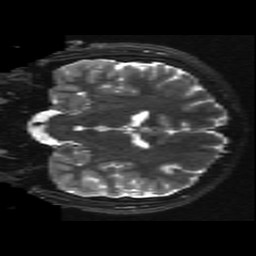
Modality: T2w
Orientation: coronal
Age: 15
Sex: male
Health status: ill
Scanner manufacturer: ge
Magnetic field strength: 3 T
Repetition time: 7.5 s
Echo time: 0.1007 s